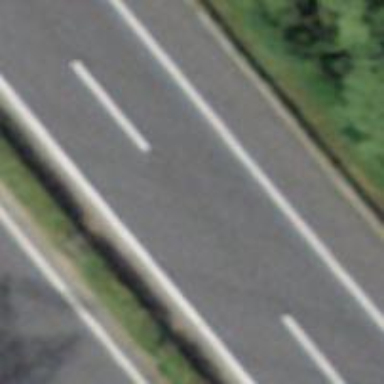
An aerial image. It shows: Asphalt motorway.